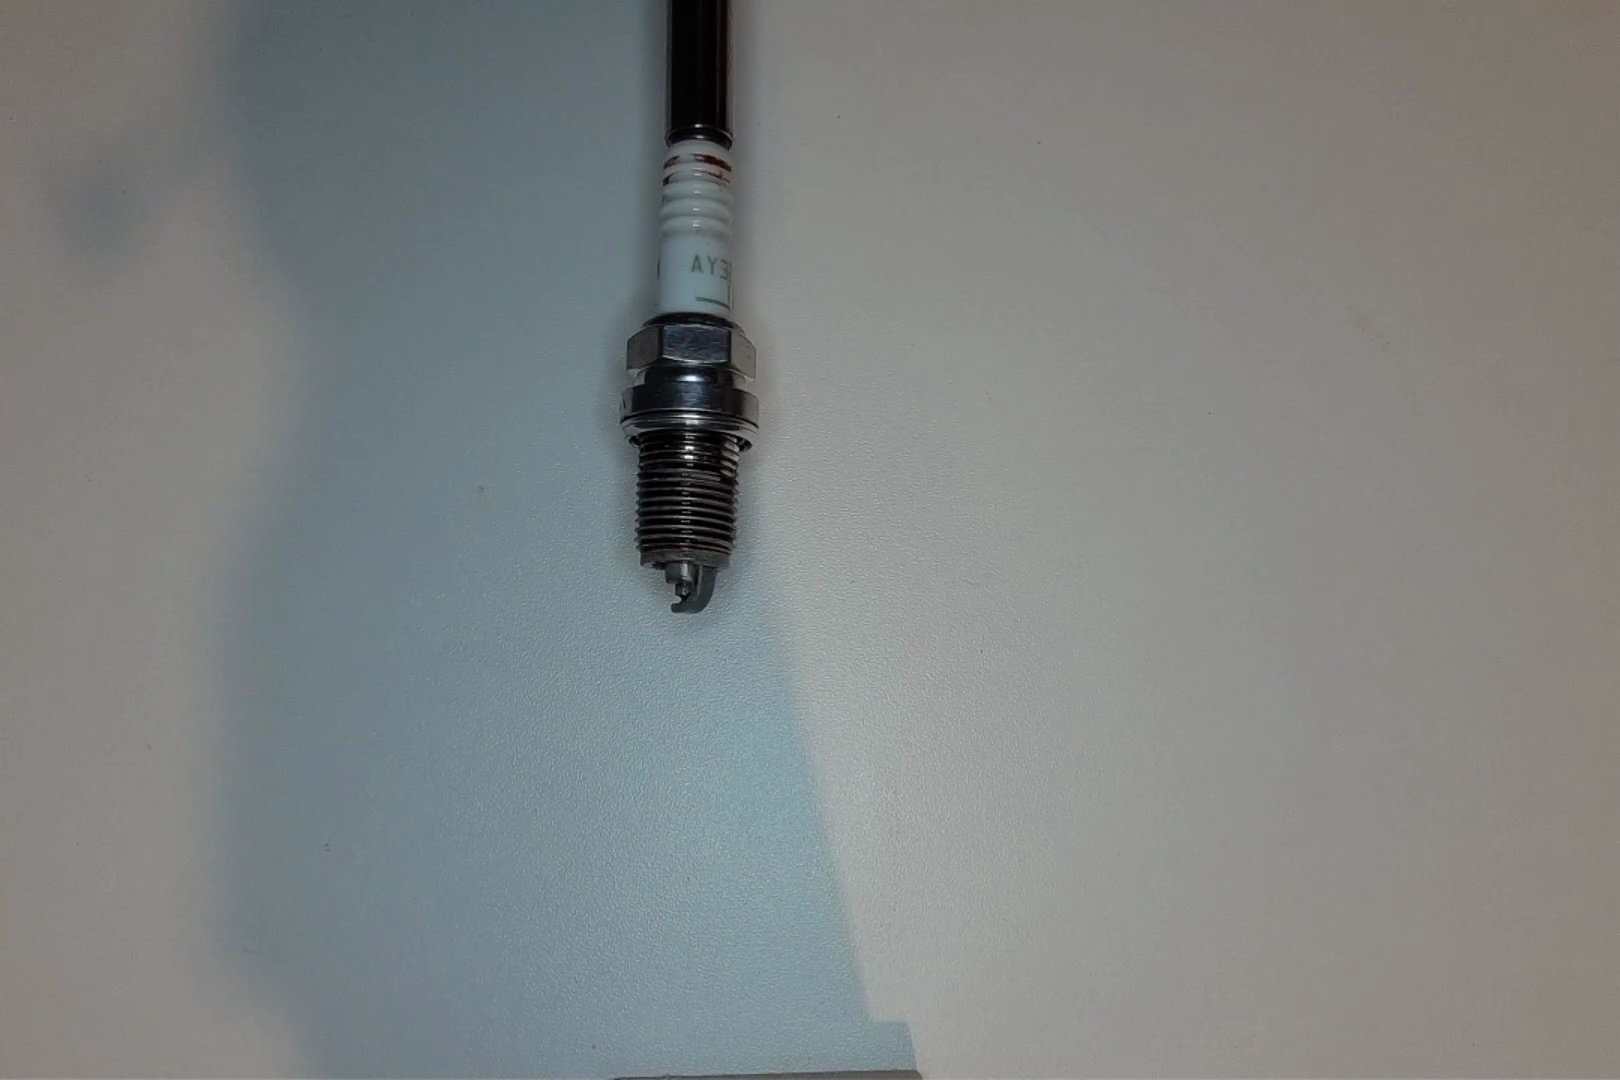
Label: anomaly